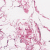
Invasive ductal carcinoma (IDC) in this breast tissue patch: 0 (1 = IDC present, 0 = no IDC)